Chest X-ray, AP view. Patient: 58 years old, sex M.
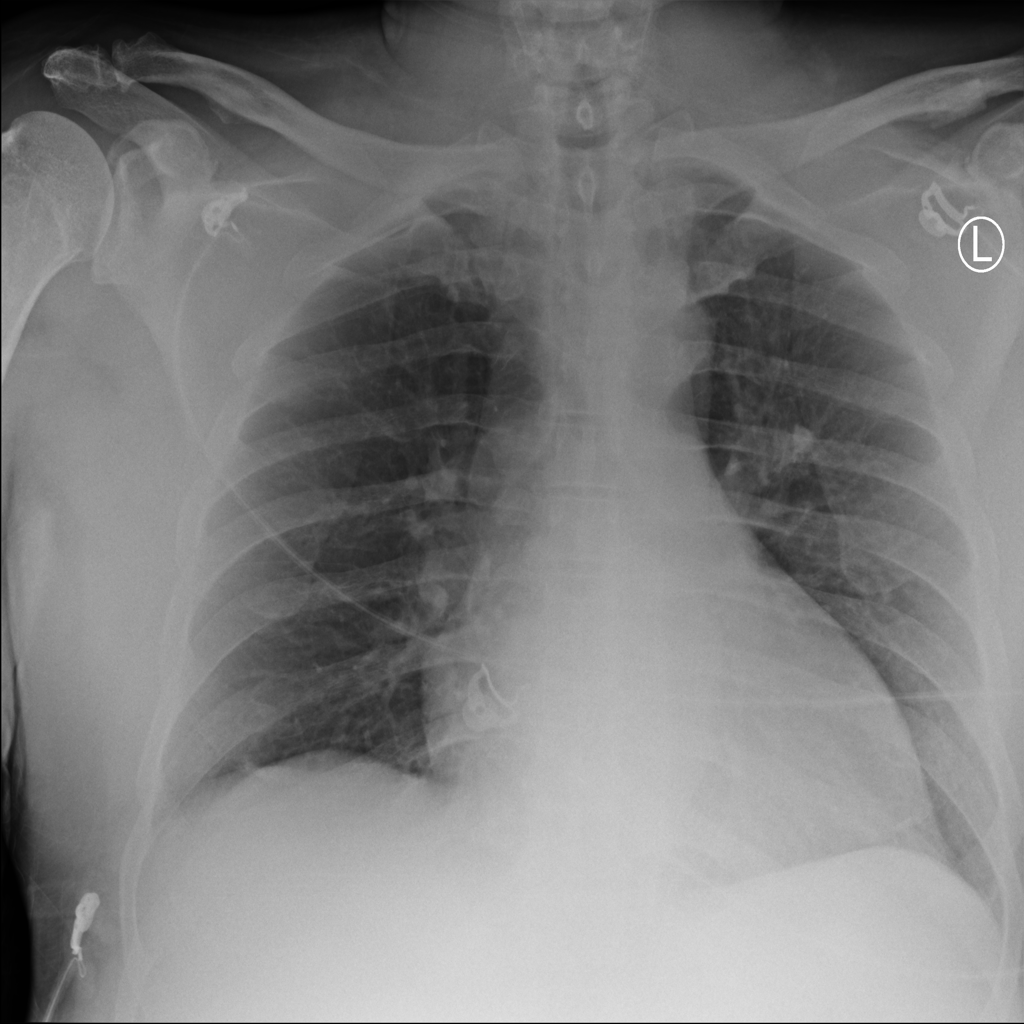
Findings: No Finding